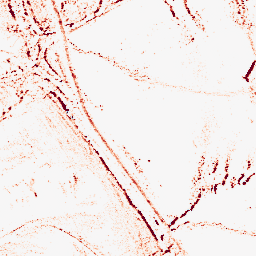
Category: morphological
Decomposition family: morphological_rect
Decomposition parameters: operation: opening
width: 5
height: 3
Upsampling method: bicubic
Upsampling parameters: scale: 4
Upsampling scale: 4